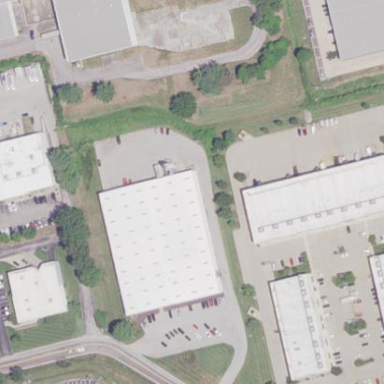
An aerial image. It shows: Warehouse building.